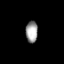
Tissue: lung
Cell type: Endothelial cells
Senescence score: 0.5406
Nuclear area (px): 253
Mean DAPI intensity: 158.518